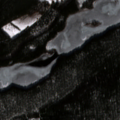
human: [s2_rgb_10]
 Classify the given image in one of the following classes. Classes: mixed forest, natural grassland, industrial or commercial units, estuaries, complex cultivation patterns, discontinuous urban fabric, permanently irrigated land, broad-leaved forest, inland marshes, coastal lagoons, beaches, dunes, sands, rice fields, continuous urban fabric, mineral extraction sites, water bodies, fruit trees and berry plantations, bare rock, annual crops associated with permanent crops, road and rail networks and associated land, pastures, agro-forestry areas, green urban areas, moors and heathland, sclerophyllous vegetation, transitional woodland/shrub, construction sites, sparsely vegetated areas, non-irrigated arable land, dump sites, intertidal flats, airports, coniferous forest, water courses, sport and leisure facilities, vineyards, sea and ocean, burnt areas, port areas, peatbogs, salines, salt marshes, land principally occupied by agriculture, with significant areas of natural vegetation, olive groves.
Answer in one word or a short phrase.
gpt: non-irrigated arable land, coniferous forest, water bodies